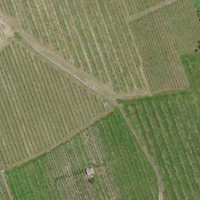
EUNIS habitat code: 40
Species observed at this site:
Daucus carota